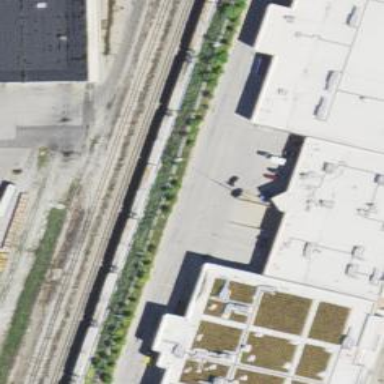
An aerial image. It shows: Abandoned railway siding.